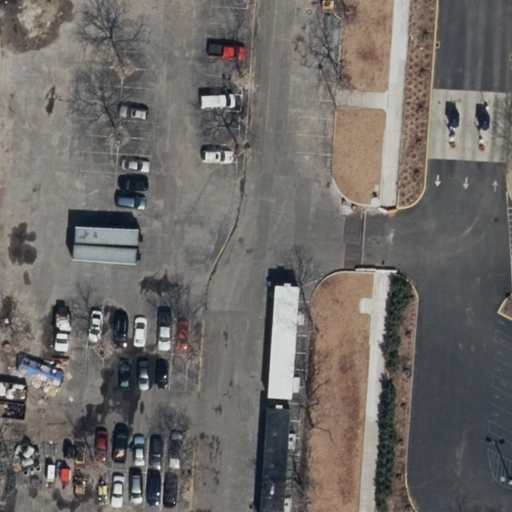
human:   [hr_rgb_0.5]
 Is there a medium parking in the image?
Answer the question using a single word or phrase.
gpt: yes

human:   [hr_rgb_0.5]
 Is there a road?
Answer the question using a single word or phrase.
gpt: yes

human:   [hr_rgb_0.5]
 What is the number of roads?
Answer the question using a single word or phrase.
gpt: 8

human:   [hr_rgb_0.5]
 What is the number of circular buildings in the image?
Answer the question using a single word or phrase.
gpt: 0

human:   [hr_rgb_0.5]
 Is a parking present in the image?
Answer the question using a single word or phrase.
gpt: yes

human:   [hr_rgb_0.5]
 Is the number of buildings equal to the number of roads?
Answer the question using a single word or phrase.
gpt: no

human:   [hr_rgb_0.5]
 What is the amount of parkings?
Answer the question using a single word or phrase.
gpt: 2

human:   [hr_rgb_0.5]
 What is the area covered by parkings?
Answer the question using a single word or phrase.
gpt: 480m2

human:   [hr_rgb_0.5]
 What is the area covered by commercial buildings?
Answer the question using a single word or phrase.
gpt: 0m2

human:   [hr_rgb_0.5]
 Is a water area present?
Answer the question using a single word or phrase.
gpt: no

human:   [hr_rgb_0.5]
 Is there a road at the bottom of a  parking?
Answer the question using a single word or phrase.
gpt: no

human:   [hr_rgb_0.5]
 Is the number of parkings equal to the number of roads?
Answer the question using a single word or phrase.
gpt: no

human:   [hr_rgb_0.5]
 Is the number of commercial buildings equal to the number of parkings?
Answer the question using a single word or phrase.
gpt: no

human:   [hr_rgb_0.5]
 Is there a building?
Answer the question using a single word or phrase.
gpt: no

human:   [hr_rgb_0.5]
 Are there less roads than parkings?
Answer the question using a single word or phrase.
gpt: no

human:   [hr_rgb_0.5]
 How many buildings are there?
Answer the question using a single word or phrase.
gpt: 0

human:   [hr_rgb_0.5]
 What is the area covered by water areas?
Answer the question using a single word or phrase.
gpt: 0m2

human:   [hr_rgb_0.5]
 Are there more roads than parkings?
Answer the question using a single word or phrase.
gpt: yes

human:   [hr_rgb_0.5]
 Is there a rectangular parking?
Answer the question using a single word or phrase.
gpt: yes

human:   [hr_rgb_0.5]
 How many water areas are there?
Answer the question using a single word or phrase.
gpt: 0

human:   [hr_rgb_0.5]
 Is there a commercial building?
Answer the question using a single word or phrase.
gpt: no

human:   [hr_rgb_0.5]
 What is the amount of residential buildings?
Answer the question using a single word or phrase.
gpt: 0

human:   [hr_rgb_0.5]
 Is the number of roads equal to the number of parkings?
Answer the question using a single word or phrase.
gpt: no

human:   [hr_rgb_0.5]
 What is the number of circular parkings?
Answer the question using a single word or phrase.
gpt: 0

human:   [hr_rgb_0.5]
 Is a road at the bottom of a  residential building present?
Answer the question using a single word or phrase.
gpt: no

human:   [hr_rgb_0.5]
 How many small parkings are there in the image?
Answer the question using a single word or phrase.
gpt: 1

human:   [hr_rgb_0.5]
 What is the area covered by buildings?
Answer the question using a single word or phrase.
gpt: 0m2

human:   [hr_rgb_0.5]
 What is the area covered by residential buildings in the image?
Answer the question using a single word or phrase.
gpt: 0m2

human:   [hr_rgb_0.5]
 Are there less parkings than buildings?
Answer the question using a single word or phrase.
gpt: no

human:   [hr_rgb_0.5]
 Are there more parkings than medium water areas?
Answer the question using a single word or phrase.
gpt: yes

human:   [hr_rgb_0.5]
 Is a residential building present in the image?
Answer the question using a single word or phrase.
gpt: no

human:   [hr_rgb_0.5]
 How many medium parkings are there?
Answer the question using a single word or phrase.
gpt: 1

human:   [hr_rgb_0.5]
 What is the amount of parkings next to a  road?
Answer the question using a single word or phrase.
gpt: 2

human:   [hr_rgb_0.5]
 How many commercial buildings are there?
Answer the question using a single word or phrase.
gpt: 0

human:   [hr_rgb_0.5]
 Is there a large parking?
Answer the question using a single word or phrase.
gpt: no

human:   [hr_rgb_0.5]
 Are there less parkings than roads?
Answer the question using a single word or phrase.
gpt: yes

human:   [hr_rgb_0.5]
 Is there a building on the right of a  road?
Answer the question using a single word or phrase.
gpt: no

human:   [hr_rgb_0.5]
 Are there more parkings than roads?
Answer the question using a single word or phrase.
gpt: no

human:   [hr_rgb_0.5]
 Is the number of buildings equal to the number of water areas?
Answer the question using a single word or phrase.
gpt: yes

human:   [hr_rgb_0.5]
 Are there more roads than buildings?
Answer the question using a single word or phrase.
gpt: yes

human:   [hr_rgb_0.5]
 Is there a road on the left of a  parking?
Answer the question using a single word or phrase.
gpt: yes

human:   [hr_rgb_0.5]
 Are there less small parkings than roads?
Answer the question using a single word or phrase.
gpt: yes

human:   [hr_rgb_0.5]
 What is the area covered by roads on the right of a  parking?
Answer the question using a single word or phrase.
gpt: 0m2

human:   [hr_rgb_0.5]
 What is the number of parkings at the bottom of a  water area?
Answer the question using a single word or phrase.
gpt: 0

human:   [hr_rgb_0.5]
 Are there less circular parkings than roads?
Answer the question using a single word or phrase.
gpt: yes

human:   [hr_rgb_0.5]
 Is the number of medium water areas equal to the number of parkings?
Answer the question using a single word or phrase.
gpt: no

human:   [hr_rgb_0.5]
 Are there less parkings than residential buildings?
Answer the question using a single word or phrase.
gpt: no

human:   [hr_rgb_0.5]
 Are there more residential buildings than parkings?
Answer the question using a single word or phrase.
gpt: no

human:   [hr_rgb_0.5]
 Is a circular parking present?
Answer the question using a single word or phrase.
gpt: no

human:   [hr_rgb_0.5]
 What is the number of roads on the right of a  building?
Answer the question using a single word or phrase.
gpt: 0

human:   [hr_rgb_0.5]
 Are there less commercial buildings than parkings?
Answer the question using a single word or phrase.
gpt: yes

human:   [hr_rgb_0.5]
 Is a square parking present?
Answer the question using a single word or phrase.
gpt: no

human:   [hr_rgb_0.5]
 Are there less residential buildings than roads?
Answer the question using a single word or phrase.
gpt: yes

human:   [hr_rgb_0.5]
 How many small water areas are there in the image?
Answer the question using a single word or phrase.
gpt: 0

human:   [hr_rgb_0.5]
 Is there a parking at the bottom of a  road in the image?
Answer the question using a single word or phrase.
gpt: yes

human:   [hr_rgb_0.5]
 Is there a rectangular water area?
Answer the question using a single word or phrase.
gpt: no

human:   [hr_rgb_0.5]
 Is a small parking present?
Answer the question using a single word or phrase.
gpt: yes

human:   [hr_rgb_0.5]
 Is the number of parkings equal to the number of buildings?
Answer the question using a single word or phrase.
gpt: no

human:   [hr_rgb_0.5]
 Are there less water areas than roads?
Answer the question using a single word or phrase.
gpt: yes

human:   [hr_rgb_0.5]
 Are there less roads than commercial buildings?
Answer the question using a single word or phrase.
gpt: no

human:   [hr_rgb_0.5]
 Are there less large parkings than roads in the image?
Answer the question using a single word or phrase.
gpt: yes

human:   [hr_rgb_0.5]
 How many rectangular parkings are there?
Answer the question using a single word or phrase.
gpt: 2

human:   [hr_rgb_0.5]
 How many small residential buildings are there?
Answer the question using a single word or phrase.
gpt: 0

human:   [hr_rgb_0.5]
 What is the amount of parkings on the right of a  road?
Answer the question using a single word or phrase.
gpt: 1